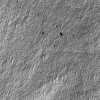
Atmospheric dust classification: not_dusty